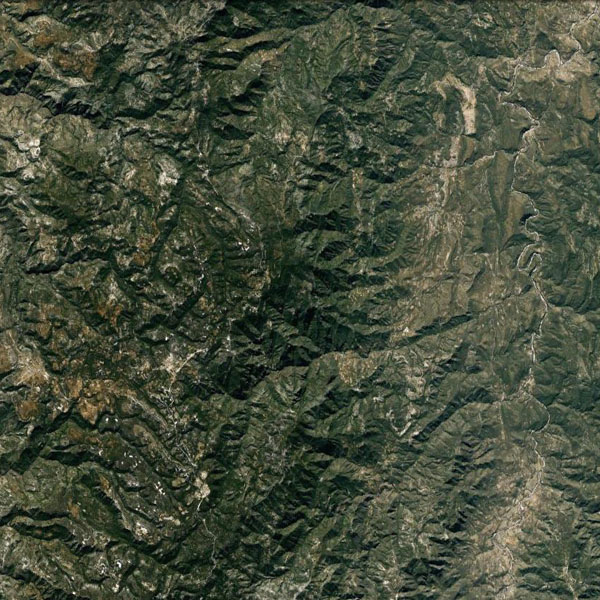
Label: Mountain